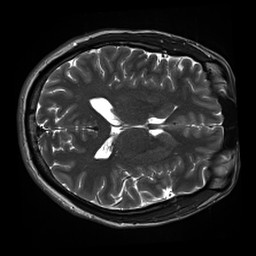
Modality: inplaneT2
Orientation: axial
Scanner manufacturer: siemens
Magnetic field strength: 3 T
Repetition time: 11 s
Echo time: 0.059 s